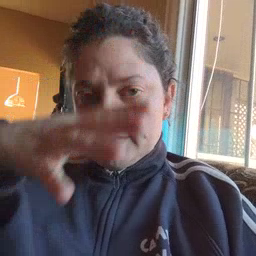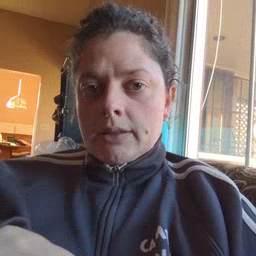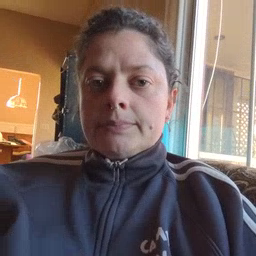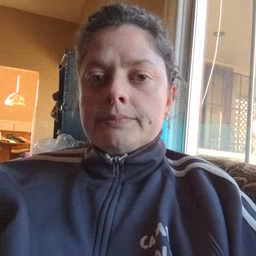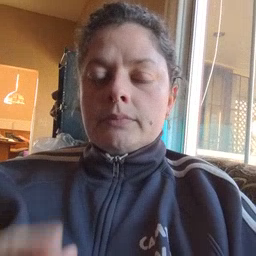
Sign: man